Question: I am uploading an image to firebase storage, and then pushing name and url of that image in database. Next I am retrieving the image url, to display the image in my recyclerview. Now I want to display the newest image uploaded to firebase storage at the start of recyclerview. How can I change the order in my Firebase Database?
Right now, the first image you add is the first image in database. I want the latest image which user uploads, that image's url should be at the top of firebase database.
Every images
'''
Name: tom
Desc: 1
Url: any
Name: miki
Desc: 2
Url: any
'''
Desc: 1 is oldest
Desc: 2 is newest
How to change order please give me complete code
WallpapersActivity
'''
public class WallpapersActivity extends AppCompatActivity {
List<Wallpaper> wallpaperList;
List<Wallpaper> favList;
RecyclerView recyclerView;
WallpapersAdapter adapter;
DatabaseReference dbWallpapers, dbFavs;
ProgressBar progressBar;
@Override
protected void onCreate(Bundle savedInstanceState) {
super.onCreate(savedInstanceState);
setContentView(R.layout.activity_wallpapers);
Intent intent = getIntent();
final String category = intent.getStringExtra("category");
Toolbar toolbar = findViewById(R.id.toolbar);
toolbar.setTitle(category);
setSupportActionBar(toolbar);
favList = new ArrayList<>();
wallpaperList = new ArrayList<>();
recyclerView = findViewById(R.id.recycler_view);
recyclerView.setHasFixedSize(true);
recyclerView.setLayoutManager(new LinearLayoutManager(this));
adapter = new WallpapersAdapter(this, wallpaperList);
recyclerView.setAdapter(adapter);
progressBar = findViewById(R.id.progressbar);
dbWallpapers = FirebaseDatabase.getInstance().getReference("images")
.child(category);
if(FirebaseAuth.getInstance().getCurrentUser() != null){
dbFavs = FirebaseDatabase.getInstance().getReference("users")
.child( FirebaseAuth.getInstance().getCurrentUser().getUid() )
.child( "favourites" )
.child( category );
fetchFavWallpapers( category );
}else {
fetchWallpapers( category );
}
}
'''
WallpapersAdapter
'''
public class WallpapersAdapter extends RecyclerView.Adapter<WallpapersAdapter.WallpaperViewHolder> {
private Context mCtx;
private List<Wallpaper> wallpaperList;
DatabaseReference dbWallpapers;
public WallpapersAdapter(Context mCtx, List<Wallpaper> wallpaperList) {
this.mCtx = mCtx;
this.wallpaperList = wallpaperList;
}
@Override
public WallpaperViewHolder onCreateViewHolder(ViewGroup parent, int viewType) {
View view = LayoutInflater.from(mCtx).inflate( R.layout.recyclerview_wallpapers, parent, false);
return new WallpaperViewHolder(view);
}
@Override
public void onBindViewHolder(WallpaperViewHolder holder, int position) {
Wallpaper w = wallpaperList.get(position);
holder.textView.setText(w.title);
Glide.with(mCtx)
.load(w.url)
.into(holder.imageView);
if (w.isFavourite) {
holder.checkBoxFav.setChecked(true);
}
}
@Override
public int getItemCount() {
return wallpaperList.size();
}
class WallpaperViewHolder extends RecyclerView.ViewHolder
implements View.OnClickListener, CompoundButton.OnCheckedChangeListener {
TextView textView;
ImageView imageView;
}
'''
CategoriesAdapter
'''
public class CategoriesAdapter extends RecyclerView.Adapter<CategoriesAdapter.CategoryViewHolder> {
private Context mCtx;
private List<Category> categoryList;
public CategoriesAdapter(Context mCtx, List<Category> categoryList) {
this.mCtx = mCtx;
this.categoryList = categoryList;
}
@Override
public CategoryViewHolder onCreateViewHolder(ViewGroup parent, int viewType) {
View view = LayoutInflater.from(mCtx).inflate(R.layout.recyclerview_categories, parent, false);
return new CategoryViewHolder(view);
}
@Override
public void onBindViewHolder(CategoryViewHolder holder, int position) {
Category c = categoryList.get(position);
holder.textView.setText(c.name);
Glide.with(mCtx)
.load(c.thumb)
.into(holder.imageView);
}
@Override
public int getItemCount() {
return categoryList.size();
}
class CategoryViewHolder extends RecyclerView.ViewHolder implements View.OnClickListener {
TextView textView;
ImageView imageView;
public CategoryViewHolder(View itemView) {
super(itemView);
textView = itemView.findViewById(R.id.text_view_cat_name);
imageView = itemView.findViewById(R.id.image_view);
itemView.setOnClickListener(this);
}
@Override
public void onClick(View view) {
int p = getAdapterPosition();
Category c = categoryList.get(p);
Intent intent = new Intent(mCtx, WallpapersActivity.class);
intent.putExtra("category", c.name);
mCtx.startActivity(intent);
}
}
'''

<URL>
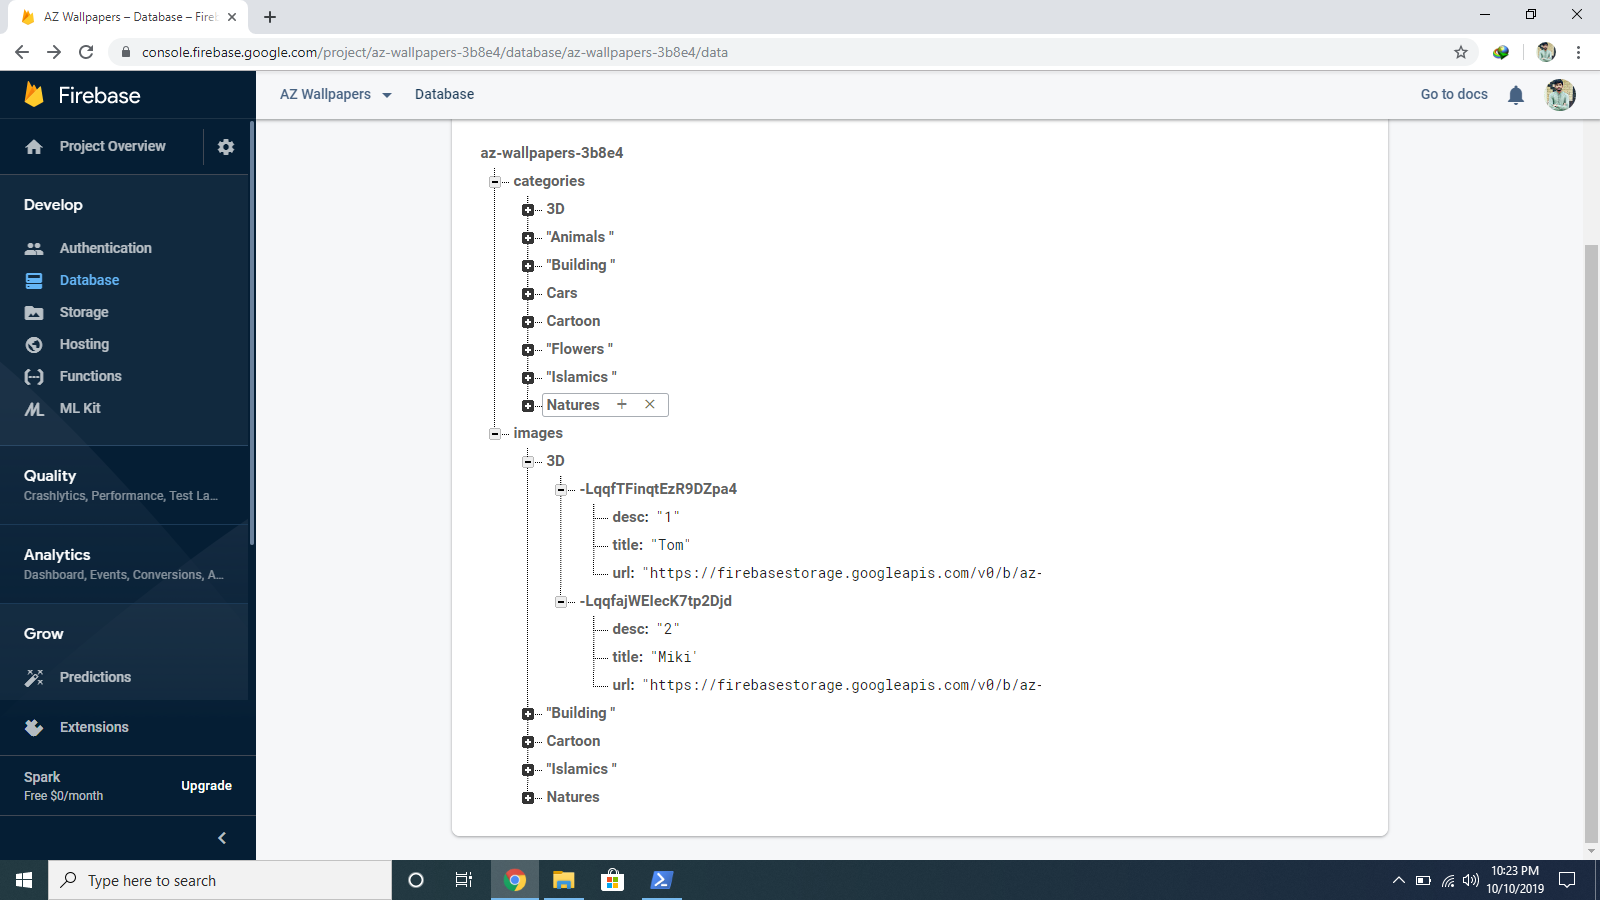
Answer: Add this Line before setting your Adapter in your WallpapersActivity:
'''
Collections.reverse( wallpaperList);
'''